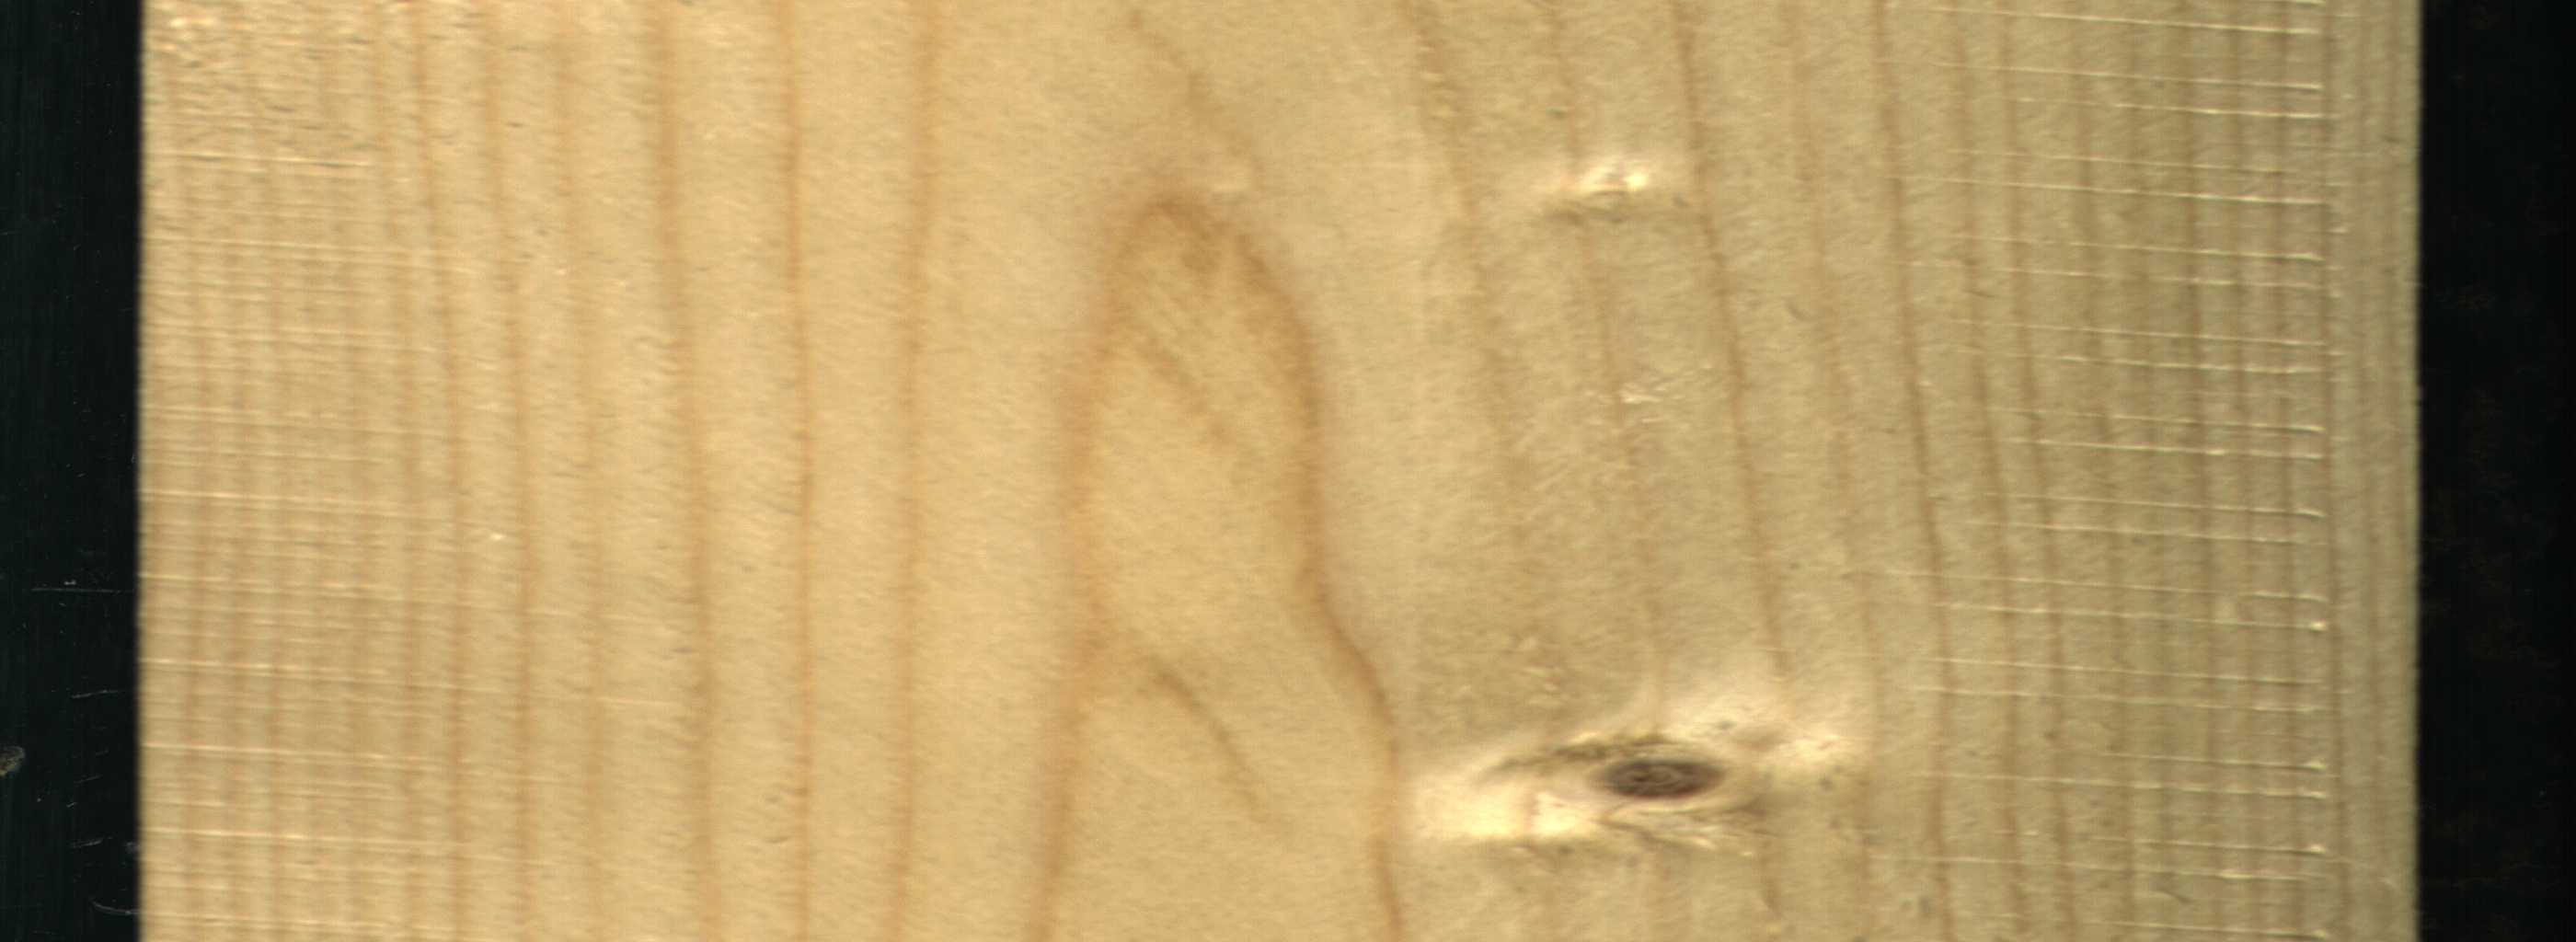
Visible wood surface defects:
Live_Knot